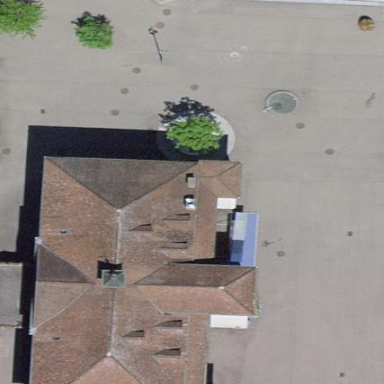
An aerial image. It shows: School building.